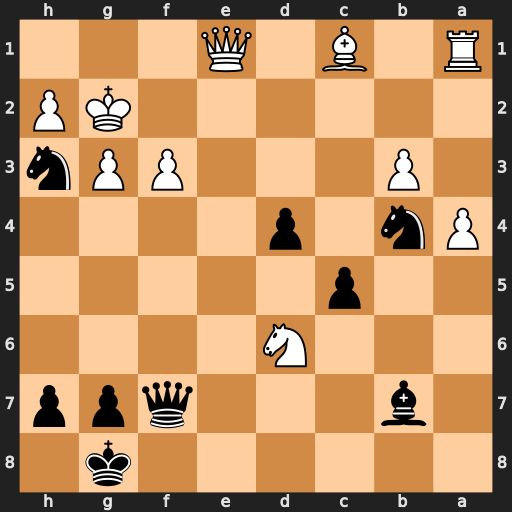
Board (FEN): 6k1/1b3qpp/3N4/2p5/Pn1p4/1P3PPn/6KP/R1B1Q3
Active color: b
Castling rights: -
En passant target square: -
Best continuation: Qxf3+ Kxh3 Qh5#